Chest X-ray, AP view. Patient: 67 years old, sex M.
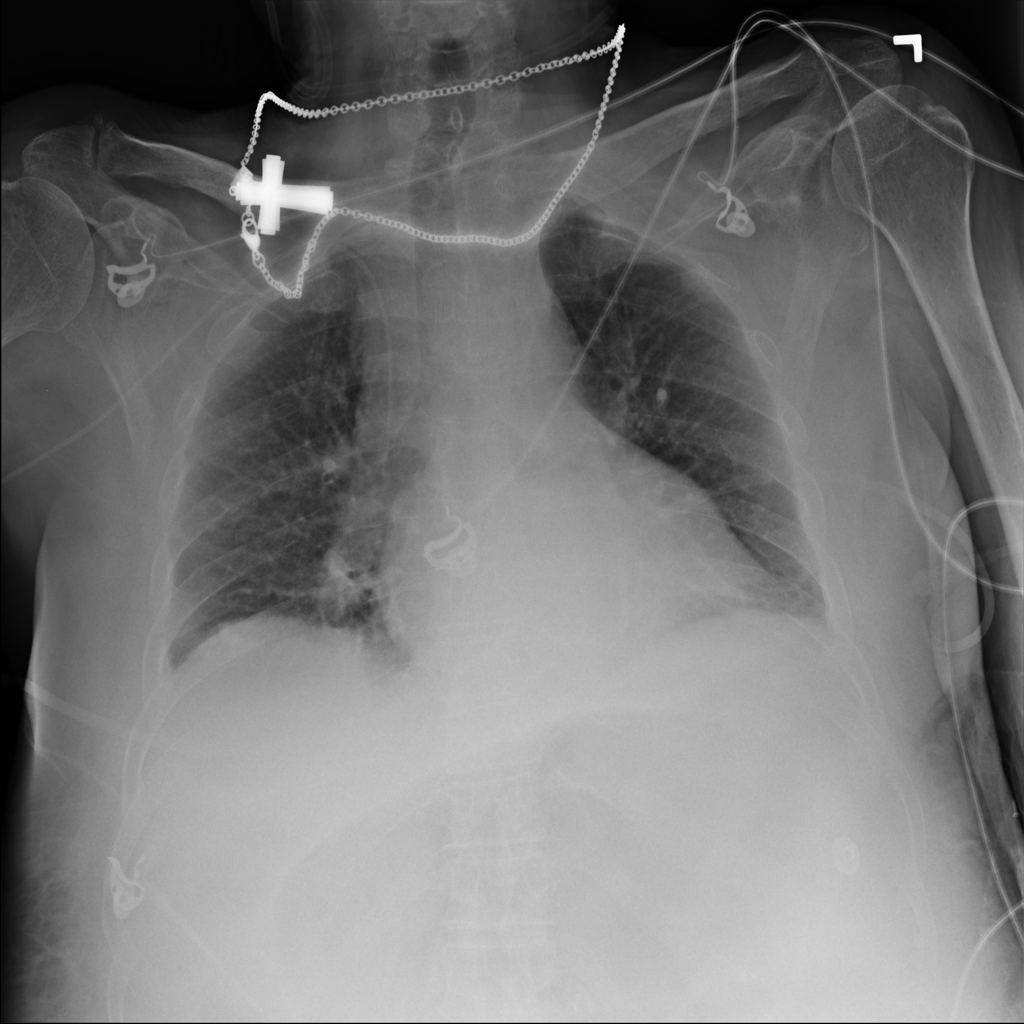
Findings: Infiltration